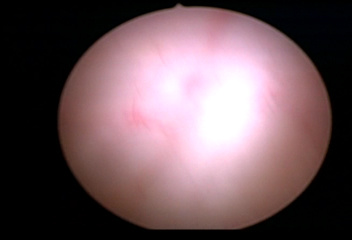
Modality: WLC
Class: Normal mucosa
Bladder cancer association: No